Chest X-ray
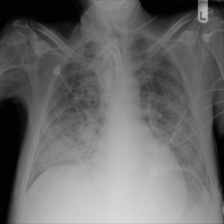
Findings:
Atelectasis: negative
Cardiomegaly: negative
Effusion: negative
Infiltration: negative
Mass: negative
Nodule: negative
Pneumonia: negative
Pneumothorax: negative
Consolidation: negative
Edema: negative
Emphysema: negative
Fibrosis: negative
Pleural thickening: negative
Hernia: negative